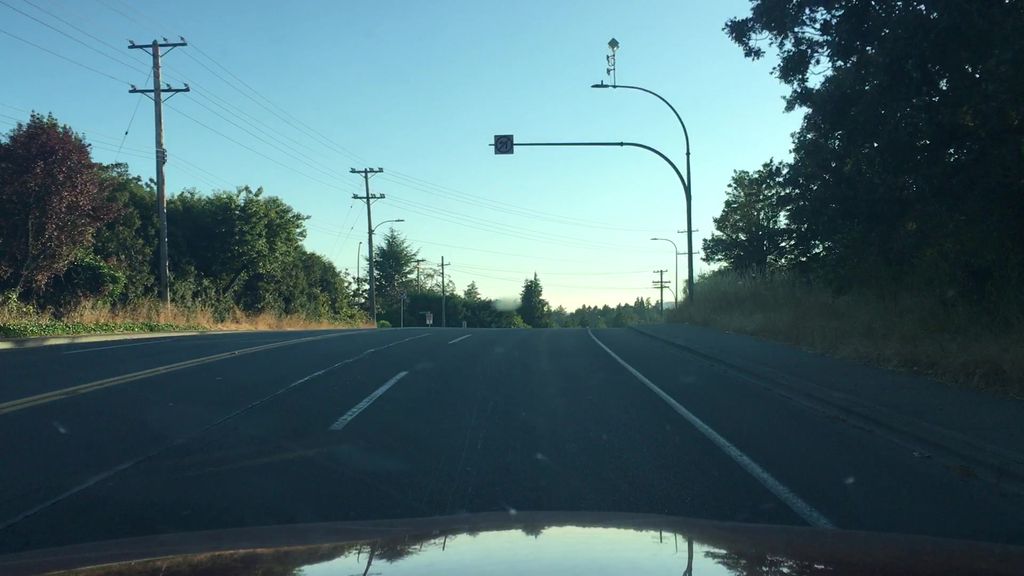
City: victoria